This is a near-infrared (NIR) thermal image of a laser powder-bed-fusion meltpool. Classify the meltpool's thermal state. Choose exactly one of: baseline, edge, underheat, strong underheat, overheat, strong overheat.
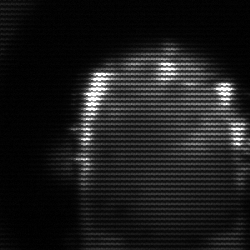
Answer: baseline